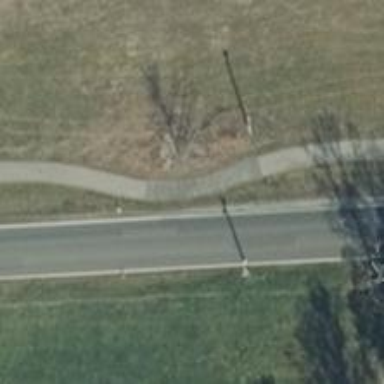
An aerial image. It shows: Asphalt cycleway.